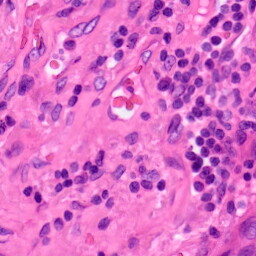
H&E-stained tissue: Lung